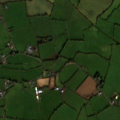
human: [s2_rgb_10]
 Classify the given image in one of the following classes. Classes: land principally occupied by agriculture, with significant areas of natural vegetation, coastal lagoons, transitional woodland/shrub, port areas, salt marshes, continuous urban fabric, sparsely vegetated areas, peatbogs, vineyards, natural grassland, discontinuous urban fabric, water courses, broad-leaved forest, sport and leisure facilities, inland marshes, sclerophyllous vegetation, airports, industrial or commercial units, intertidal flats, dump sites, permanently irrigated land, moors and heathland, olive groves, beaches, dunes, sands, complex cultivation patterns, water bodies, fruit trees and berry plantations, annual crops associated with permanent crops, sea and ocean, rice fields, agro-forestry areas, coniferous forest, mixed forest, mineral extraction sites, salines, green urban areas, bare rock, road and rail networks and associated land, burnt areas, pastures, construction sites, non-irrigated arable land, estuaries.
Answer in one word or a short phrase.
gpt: pastures